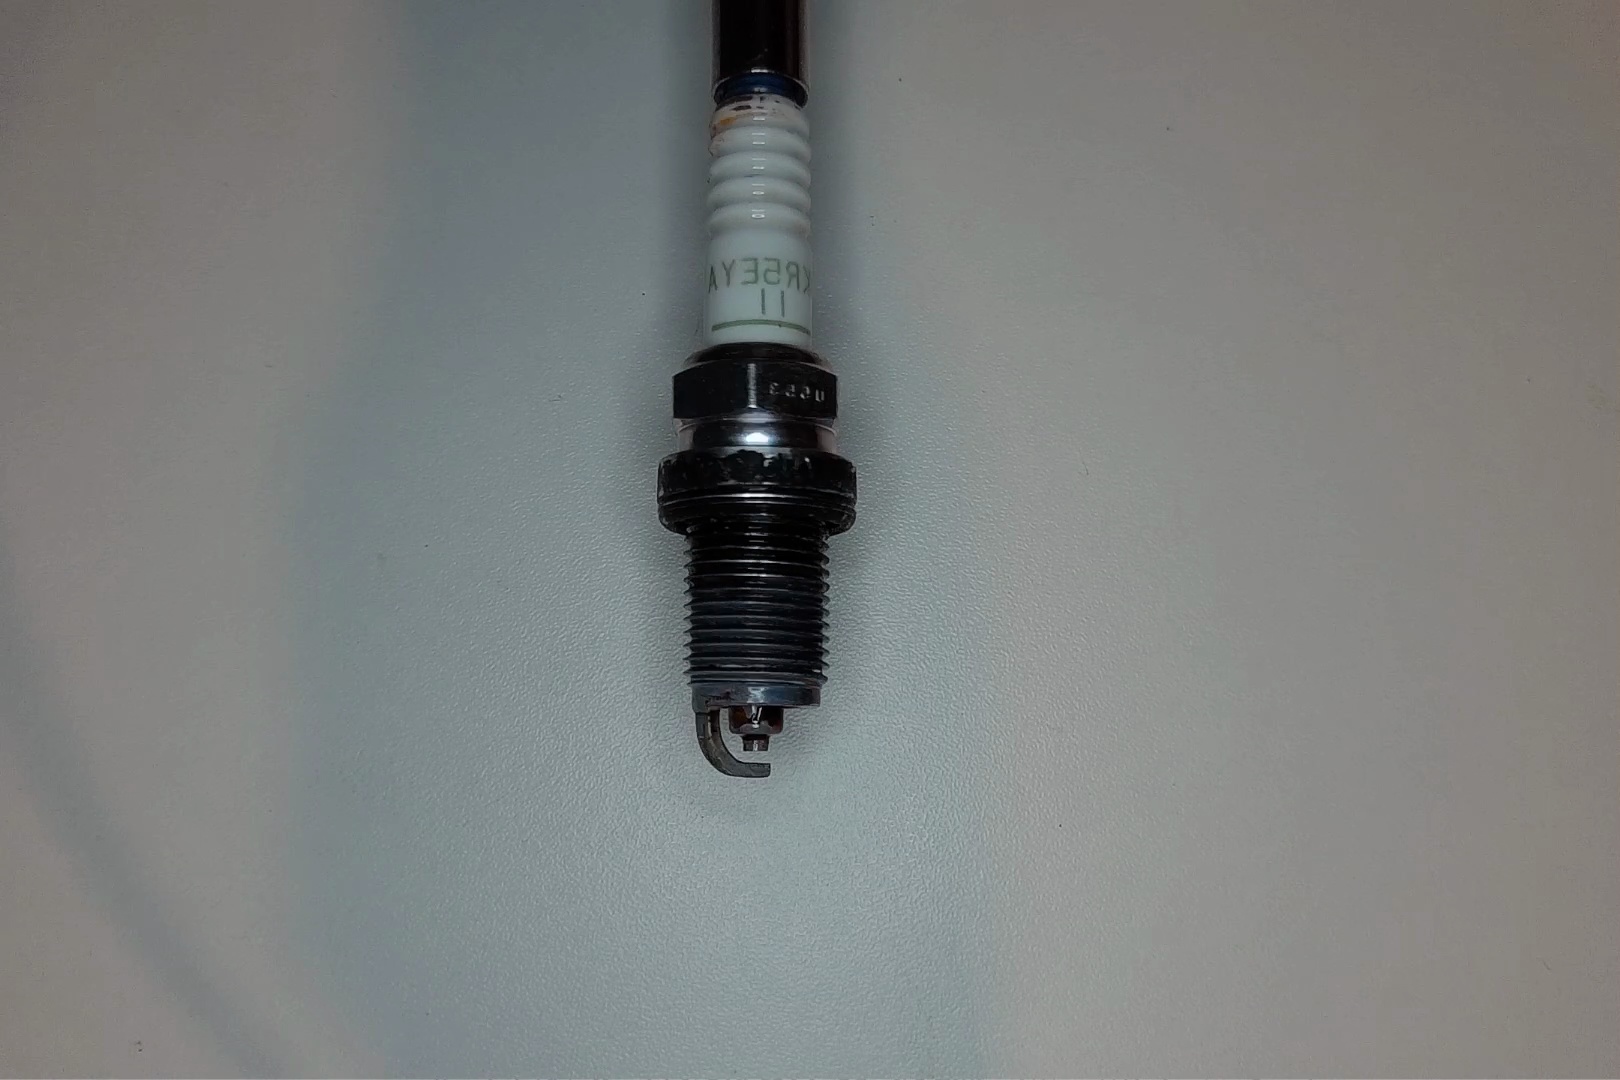
Label: anomaly